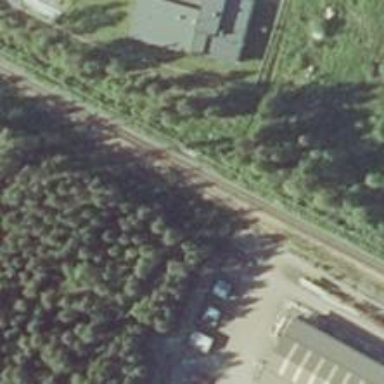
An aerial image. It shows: Wedge used for railway derailment.